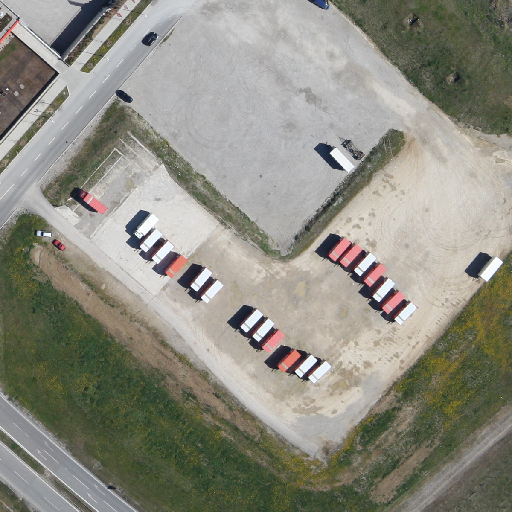
Referring expression: road